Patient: sex M, age 75
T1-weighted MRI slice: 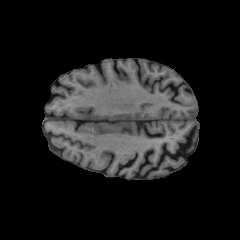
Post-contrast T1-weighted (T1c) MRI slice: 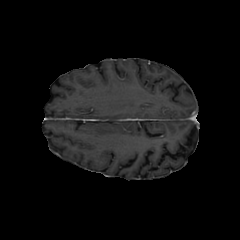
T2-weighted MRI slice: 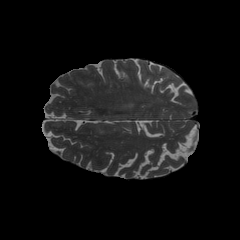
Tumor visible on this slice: yes
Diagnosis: Glioblastoma, IDH-wildtype
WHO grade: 4